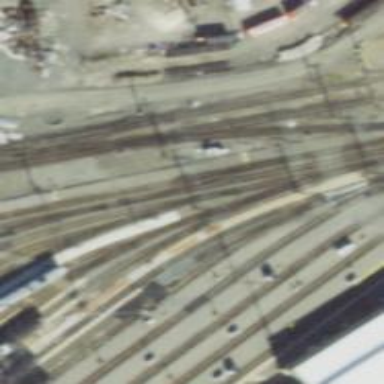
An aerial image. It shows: Railway yard with electrified contact lines.